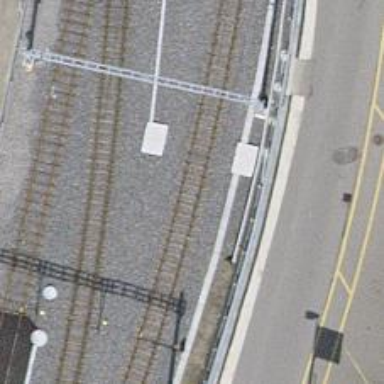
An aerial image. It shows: Narrow-gauge railway track with 1 electrified contact line.